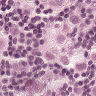
Metastatic tissue present: yes